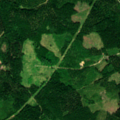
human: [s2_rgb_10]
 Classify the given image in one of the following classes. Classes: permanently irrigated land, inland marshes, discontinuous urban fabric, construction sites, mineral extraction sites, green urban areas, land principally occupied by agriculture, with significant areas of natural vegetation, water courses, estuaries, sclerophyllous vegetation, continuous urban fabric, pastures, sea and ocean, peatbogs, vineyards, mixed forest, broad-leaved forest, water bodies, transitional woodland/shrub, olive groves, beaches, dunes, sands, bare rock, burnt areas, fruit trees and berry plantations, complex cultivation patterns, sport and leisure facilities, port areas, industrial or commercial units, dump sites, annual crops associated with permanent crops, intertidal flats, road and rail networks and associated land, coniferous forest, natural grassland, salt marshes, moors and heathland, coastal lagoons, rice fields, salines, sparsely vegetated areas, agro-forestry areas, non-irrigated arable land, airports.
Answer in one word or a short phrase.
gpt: mixed forest, transitional woodland/shrub